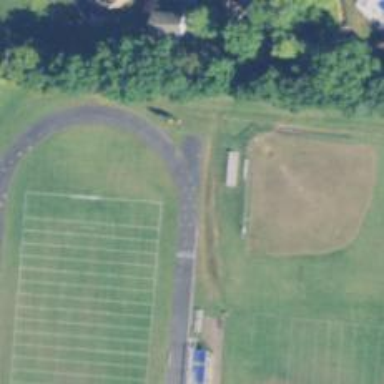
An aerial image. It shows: Athletic track located in leisure land area.